Field crop: tomato
Growth stage: 1
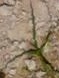
Species: cyperus